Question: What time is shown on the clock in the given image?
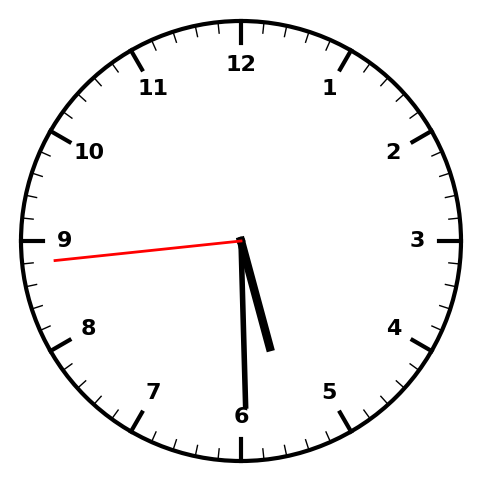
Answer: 05:29:44